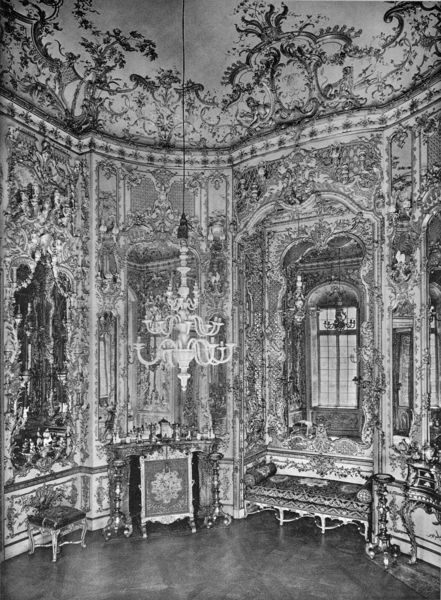
Titel: Spiegelkabinett
Künstler: Joseph Effner
Standort: München
Institution: Residenz
Schlagwörter: gemälde, blumen, fenster, frankreich, grau, hell, holz, lampe, licht, marmor, raum, schwarz, stuhl, tisch, weiss, zimmer, schloss, malerei, muster, ornament, wand, architektur, barock, rahmen, innenraum, spiegel, spiegelung, boden, bestickt, gold, interieur, sessel, adel, decke, pflanzen, rokoko, kamin, rund, relief, schrank, sofa, kaminsims, parkett, bank, hocker, saal, könig, kartusche, polster, salon, holzboden, floral, ornamente, verzierung, paravent, bett, kerzen, kronleuchter, leuchter, lüster, stuck, edel, schoß, gemach, foto, fotografie, photographie, wände, fussboden, gewölbe, münchen, palast, kabel, seil, schwarz weiss, kunst, pracht, intarsien, schnörkel, voluten, üppig, residenz, konsolen, volute, muschel, fresko, kabinett, einrichtung, prunk, elektrisch, verzierungen, leisten, vertäfelung, elfenbein, deckenmalerei, inneneinrichtung, inkrustationen, spiegelsaal, cuvillies, photgraphie, roncaillen, spiegelkabinett, prunksaal, spiegeö, schwarzweß, dnkel, rokokostil